Question: '''
SELECT info, date
FROM Professor, Professor_Comment, Comment
WHERE pID = ?
AND Professor_Comment.pcID = Professor.pcID
AND Comment.commID = Professor_Comment.commID;
;
'''

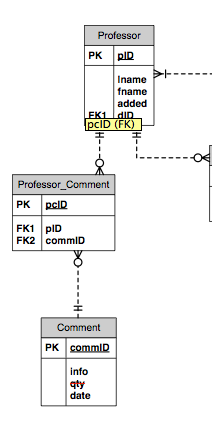
Answer: That's likely to be because the 'pID' is ambigious and the 'Professor' doesn't have a 'pcID'.
Try this:
'''
SELECT info, date
FROM Professor_Comment, Comment
WHERE pID = ?
AND Comment.commID = Professor_Comment.commID;
'''
However, I prefer the explicit JOIN syntax:
'''
SELECT info, date
FROM Professor_Comment
JOIN Comment ON Comment.commID = Professor_Comment.commID
WHERE pID = ?;
'''